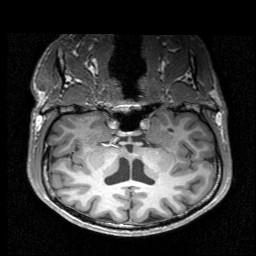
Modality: T1w
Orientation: sagittal
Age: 22
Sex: male
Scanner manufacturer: siemens
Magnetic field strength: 3 T
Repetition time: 1.9 s
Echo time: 0.00226 s